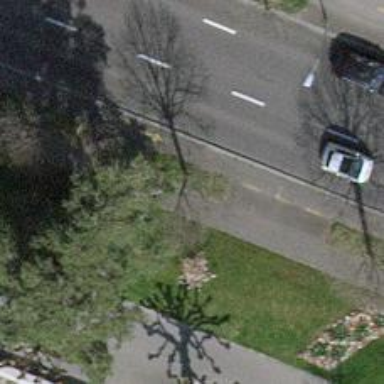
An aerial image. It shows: Avenue of trees.